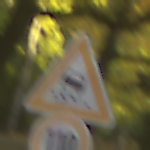
Verkehrszeichen: SchleuderOderRutschgefahr
Zusatzzeichen unten: Geschwindigkeit110
Umgebung: Outdoor, Nature
Tageszeit: SunriseSunset
Wetter: PartlyCloudy
Licht: Natural
Jahreszeit: NotSpecified
Kontrast: HighContrast